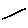
Label: line